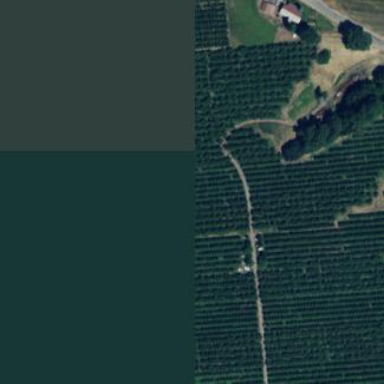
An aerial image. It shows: Orchard.